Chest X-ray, PA view. Patient: 71 years old, sex M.
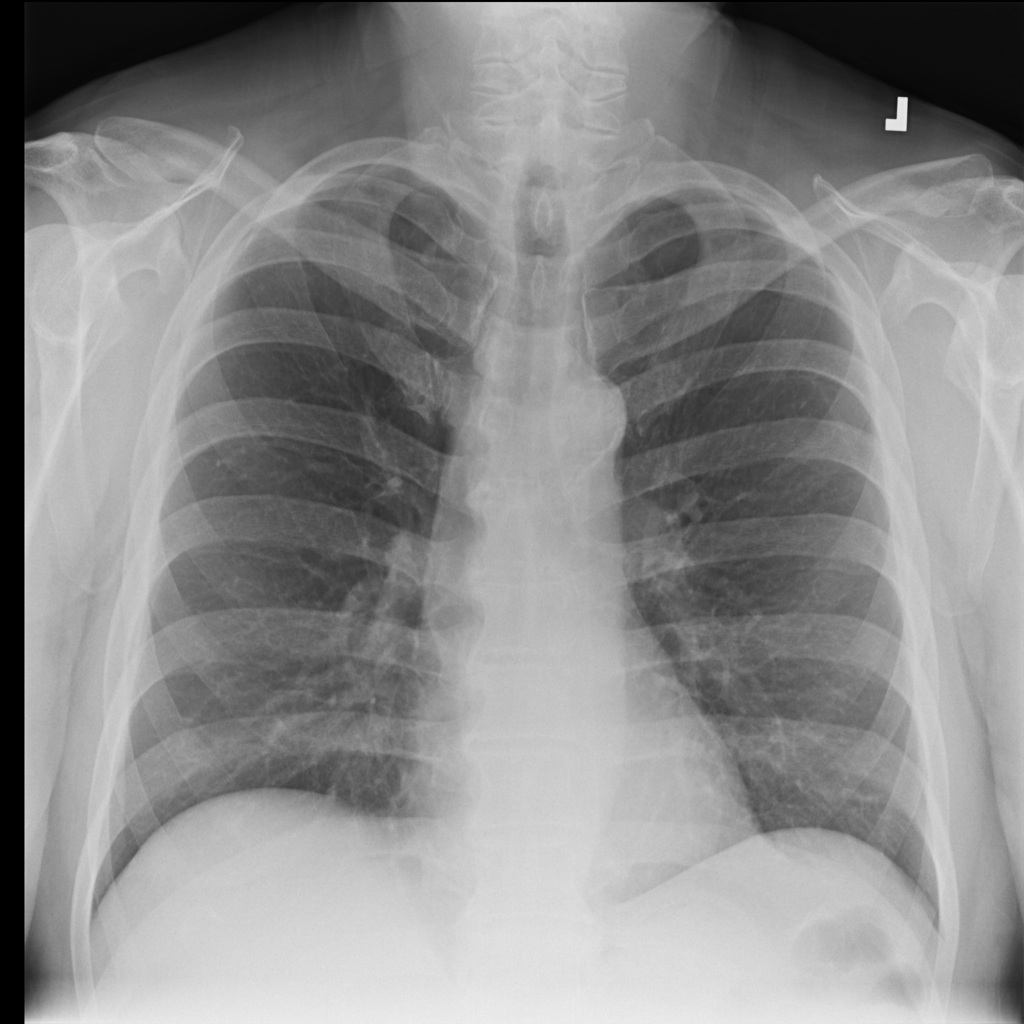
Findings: No Finding